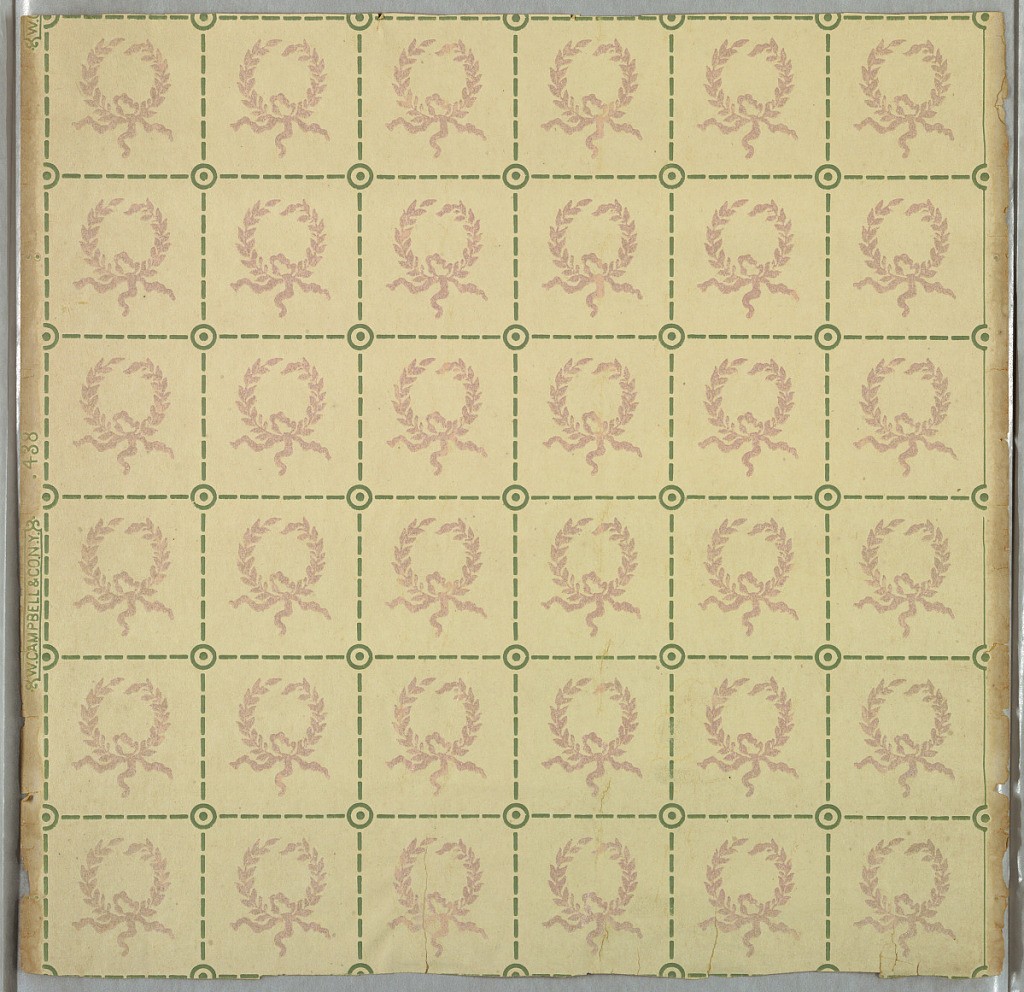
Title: Sidewall
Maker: W. Campbell & Co.
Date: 1895–1903
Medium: Machine-printed paper, liquid mica
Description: Set within a green grid framework, a wreath tied with ribbon in pink mica, printed on a background of pale yellow.